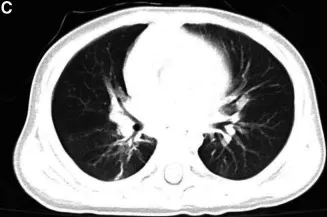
Chest CT scanning of the patient. CT lung window on the 30th day of admission showed a small amount of lung inflammation and a few pulmonary interstitial changes.
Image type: radiology (ct)